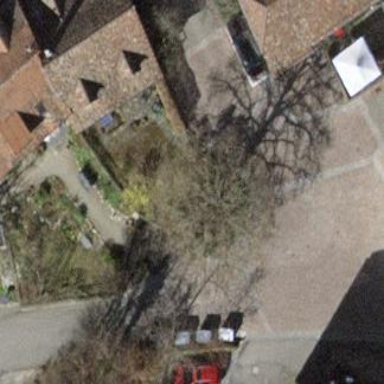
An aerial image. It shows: Cobblestone square.